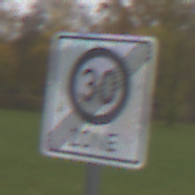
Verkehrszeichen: EndeZone30
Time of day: Midday
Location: Outdoor (Suburban)
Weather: Overcast
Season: NotSpecified
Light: Natural